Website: macys
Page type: delivery-shipping
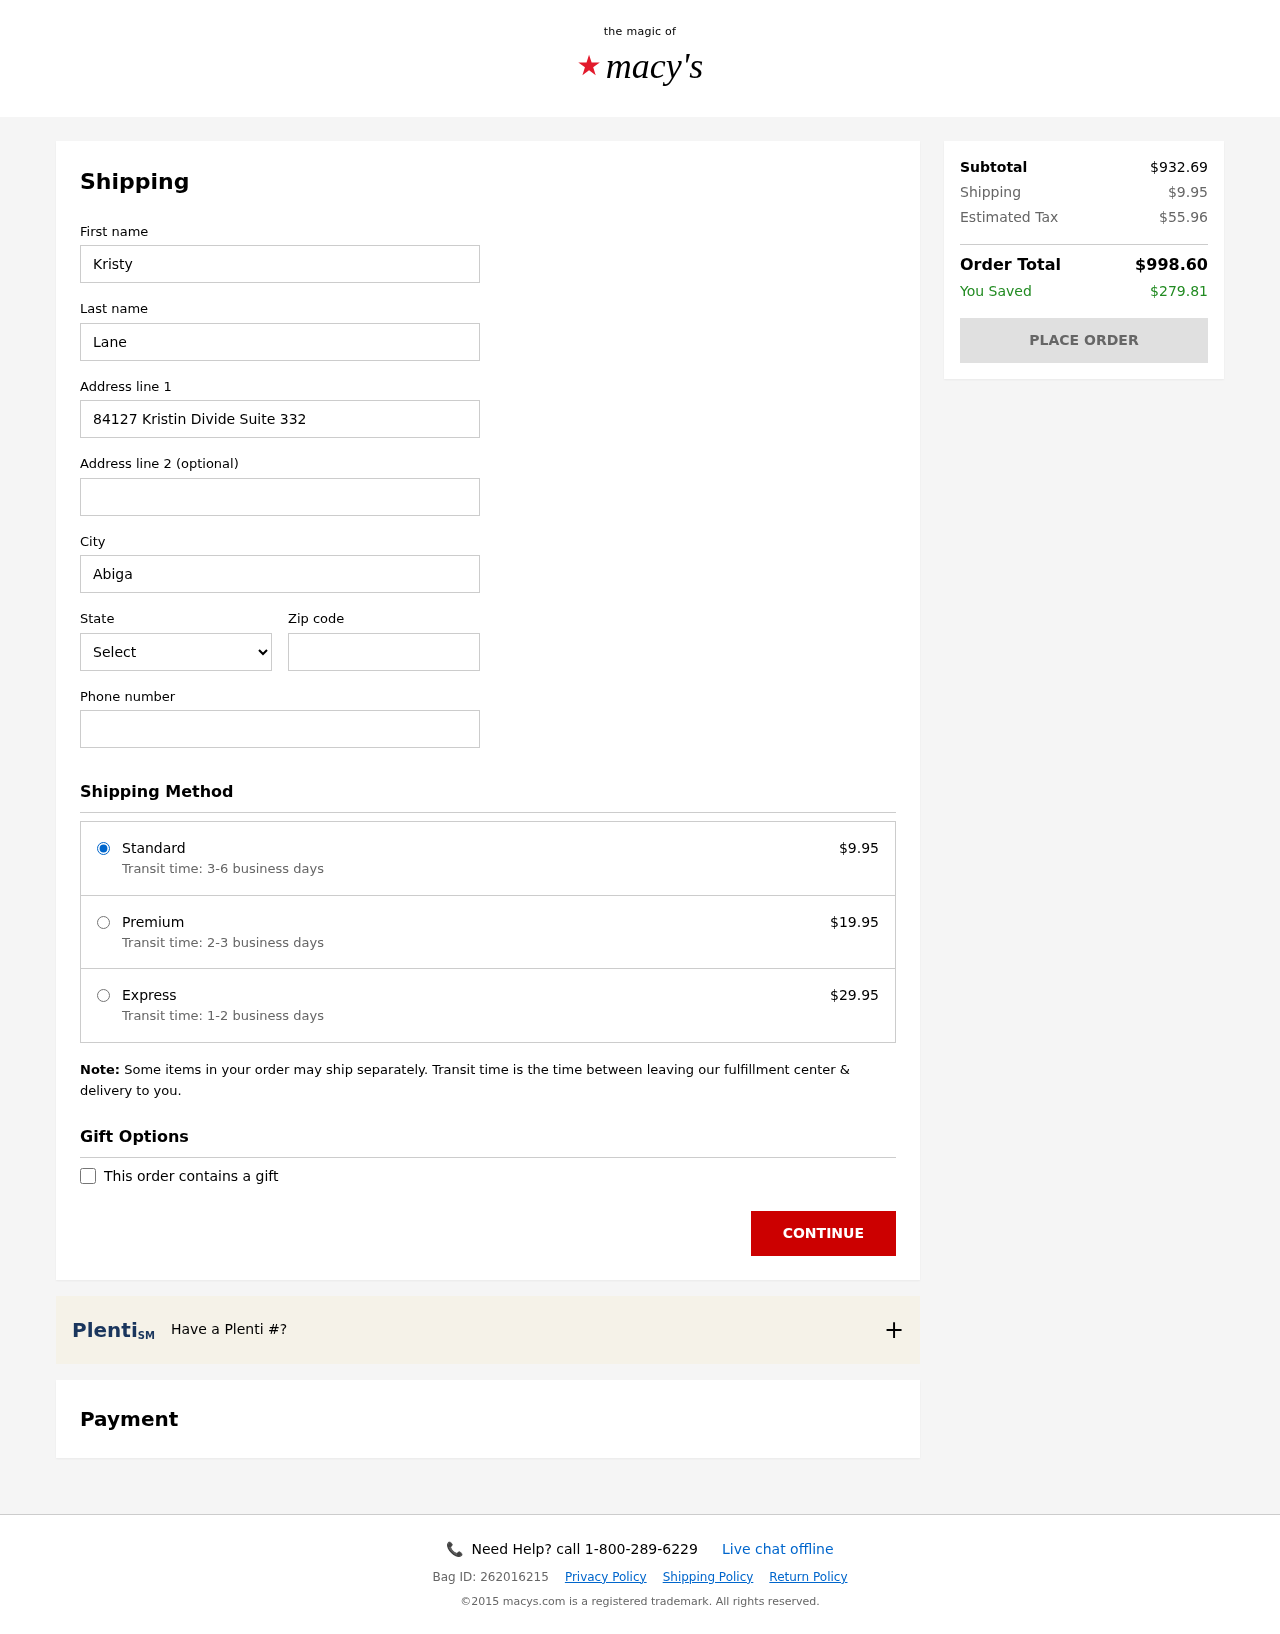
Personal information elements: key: PII_CITY
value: Abigailside
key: PII_FIRSTNAME
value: Kristy
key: PII_LASTNAME
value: Lane
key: PII_PHONE
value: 9619473074
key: PII_POSTCODE
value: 34586
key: PII_STATE_ABBR
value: NY
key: PII_STREET
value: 84127 Kristin Divide Suite 332
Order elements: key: ORDER_SHIPPING_COST
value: $9.95
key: ORDER_SHIPPING_PREMIUM
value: $19.95
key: ORDER_SHIPPING_EXPRESS
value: $29.95
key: ORDER_SUBTOTAL
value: $932.69
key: ORDER_TAX
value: $55.96
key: ORDER_TOTAL
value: $998.60
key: ORDER_SAVINGS
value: $279.81